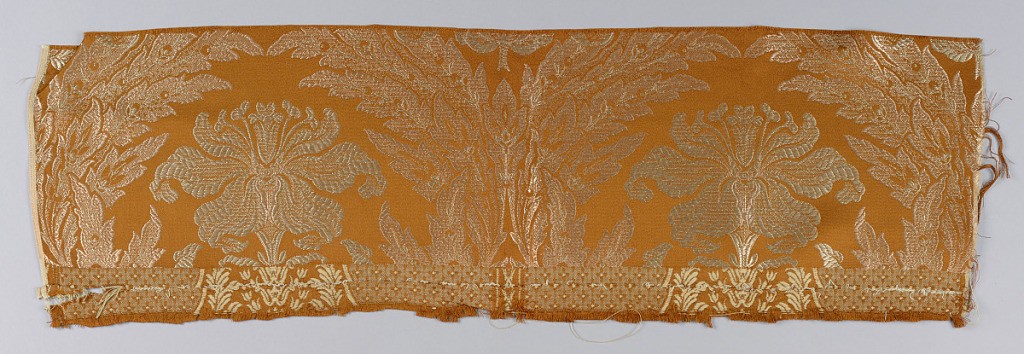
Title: Samples
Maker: Orinoka Mills, Philadelphia, Pennsylvania, USA
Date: ca. 1910
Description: a. Rust color ground with pink and white floral pattern.
b. Rust color ground with gold color and white floral pattern.